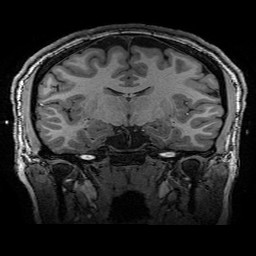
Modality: T1w
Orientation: sagittal
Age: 21
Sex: female
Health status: healthy